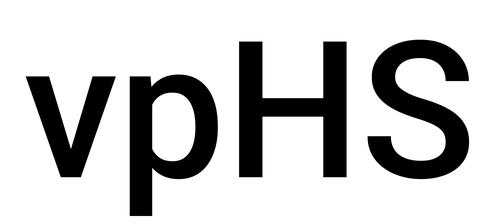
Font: Roboto_Medium